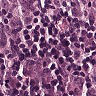
Metastatic tissue present: yes